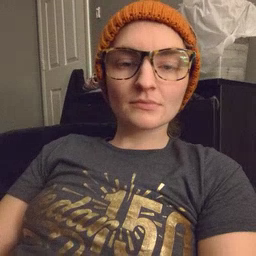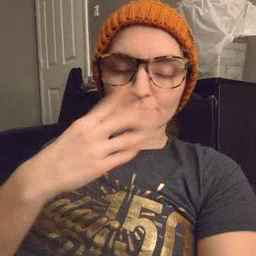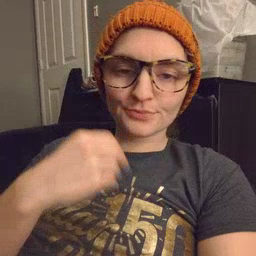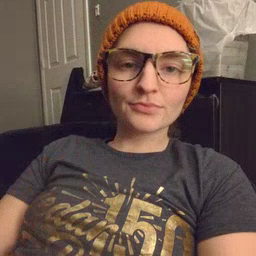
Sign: sleepy